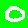
Digit: 0